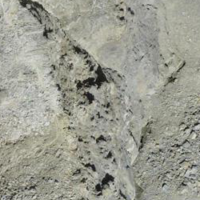
EUNIS habitat code: 48
Species observed at this site:
Montifringilla nivalis